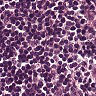
Metastatic tissue present: no